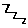
Label: zigzag